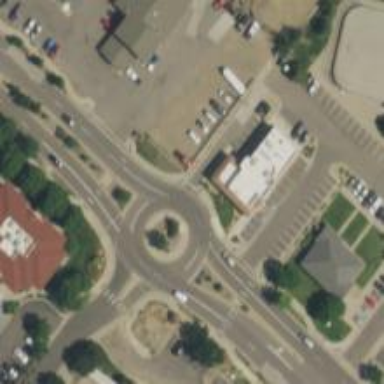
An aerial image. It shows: Secondary road with asphalt surface leading to roundabout junction.